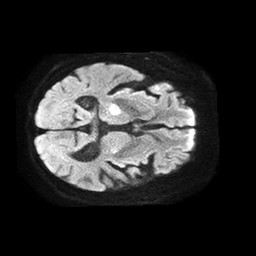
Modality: TRACE
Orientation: axial
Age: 84
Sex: female
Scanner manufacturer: philips
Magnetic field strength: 1.5 T
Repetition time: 4.6 s
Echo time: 0.08517 s